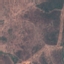
Land use / land cover class: HerbaceousVegetation